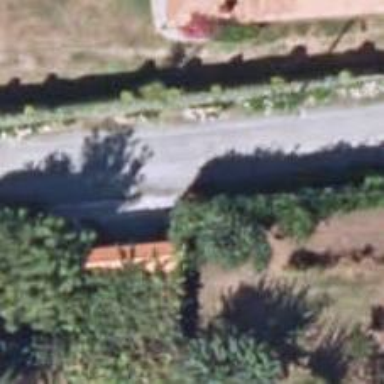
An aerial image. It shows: Fence.